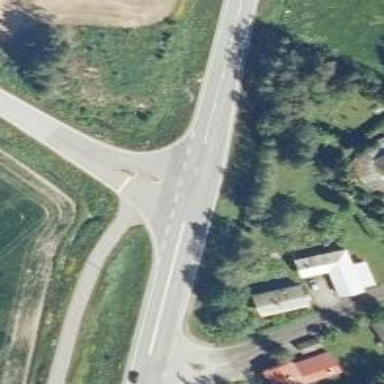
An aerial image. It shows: Tertiary road with asphalt surface.